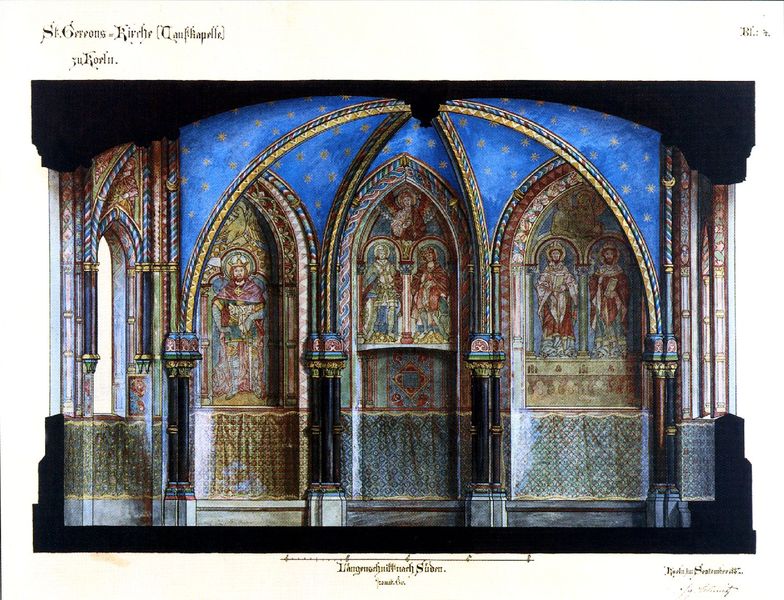
Titel: Die Taufkapelle von St. Gereon in Köln
Standort: Köln, St. Gereon (EU - D - NRW)
Schlagwörter: blau, himmel, bunt, fenster, skizze, säulen, zeichnung, gebäude, malerei, architektur, kirche, gold, innen, gotik, bogen, könig, vorhänge, bögen, gewölbe, sterne, sternenhimmel, entwurf, altar, kathedrale, heiligenschein, gotisch, spitzbogen, jesus, fresken, kapelle, könige, heilige, sakral, basilika, maßstab, romanisch, köln, spätgotik, triptychon, heiligengeschichte, romatik, sakralbauten, wandmaletei, st. georgen, lapelle